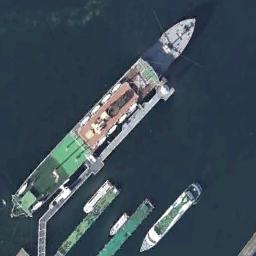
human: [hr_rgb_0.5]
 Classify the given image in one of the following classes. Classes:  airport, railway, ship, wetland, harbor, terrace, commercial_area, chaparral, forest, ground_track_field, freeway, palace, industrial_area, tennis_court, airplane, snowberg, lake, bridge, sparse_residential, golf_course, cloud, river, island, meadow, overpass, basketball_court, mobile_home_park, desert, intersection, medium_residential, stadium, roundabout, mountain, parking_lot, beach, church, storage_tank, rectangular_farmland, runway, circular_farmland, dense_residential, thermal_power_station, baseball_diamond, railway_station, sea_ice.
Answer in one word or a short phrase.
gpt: ship